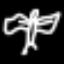
Label: angel